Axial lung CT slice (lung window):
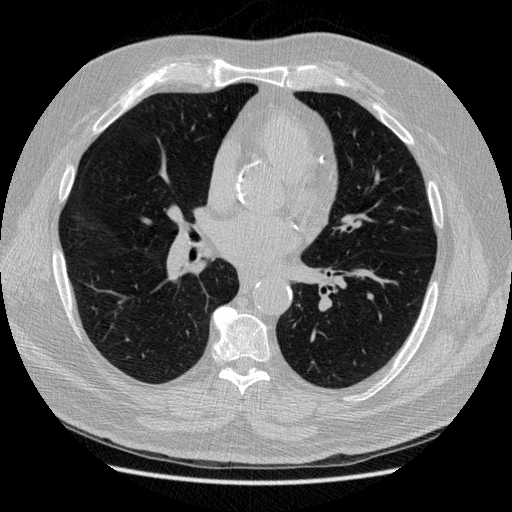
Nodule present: no